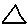
Label: triangle